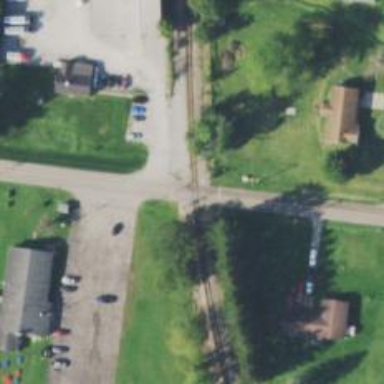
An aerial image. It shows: Level crossing with lights and saltire.